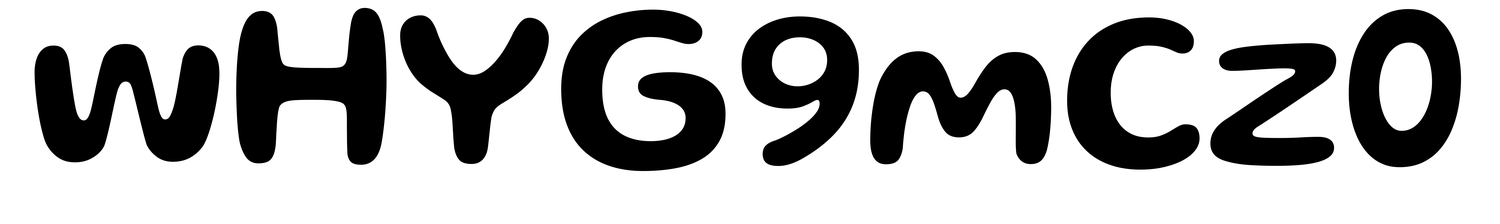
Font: Gluten_Medium